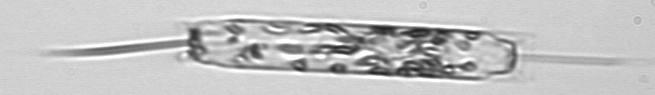
Label: Ditylum_brightwellii